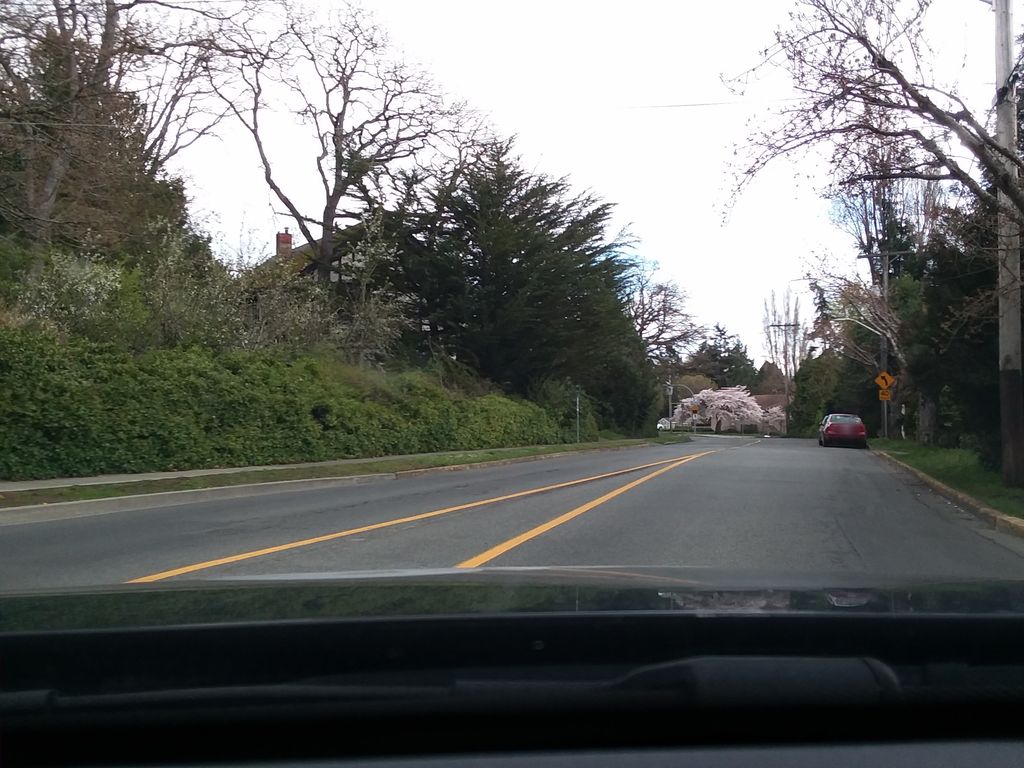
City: victoria